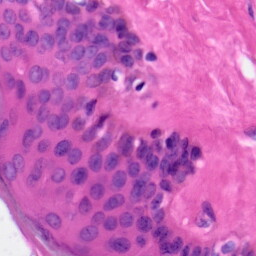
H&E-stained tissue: Skin